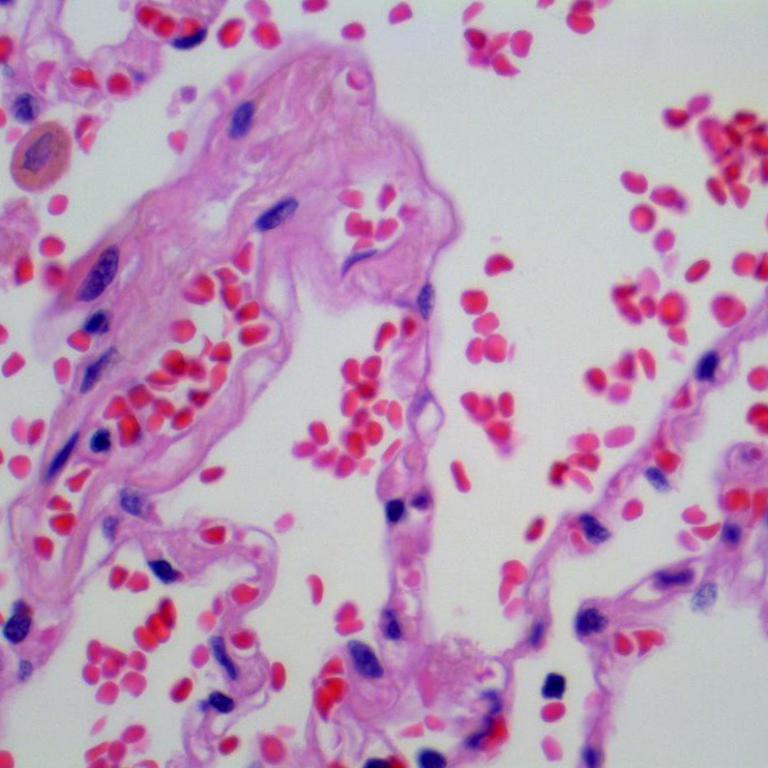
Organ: lung
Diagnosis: benign